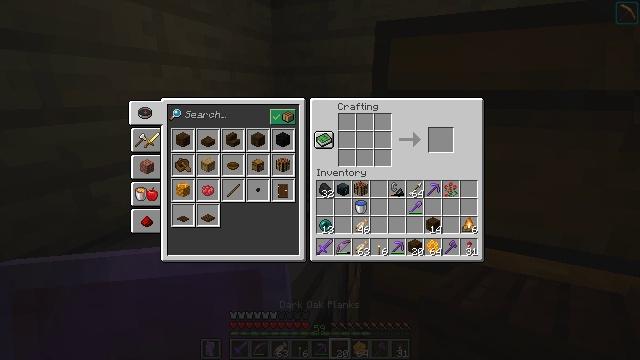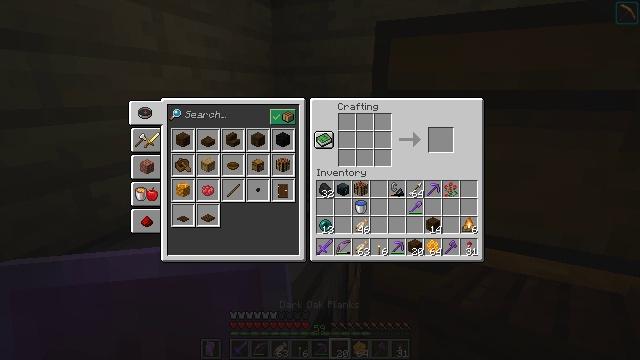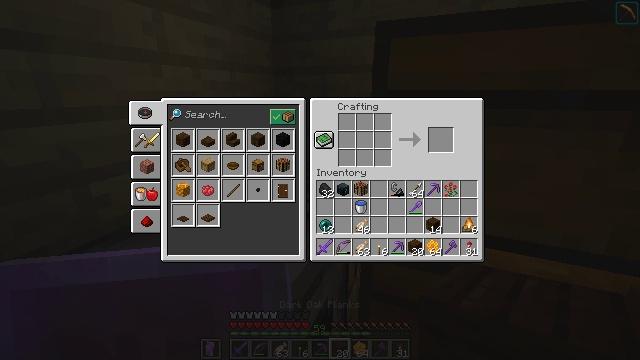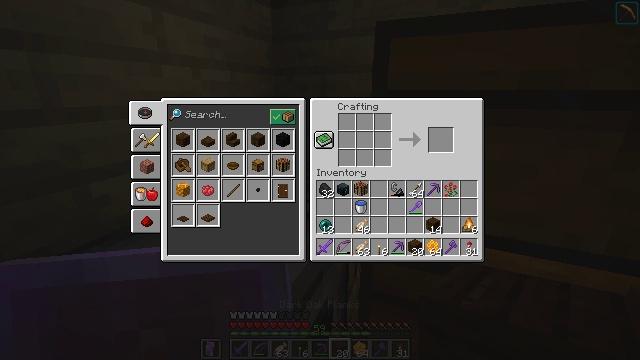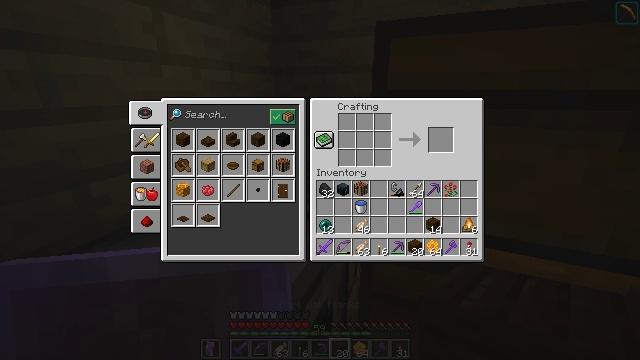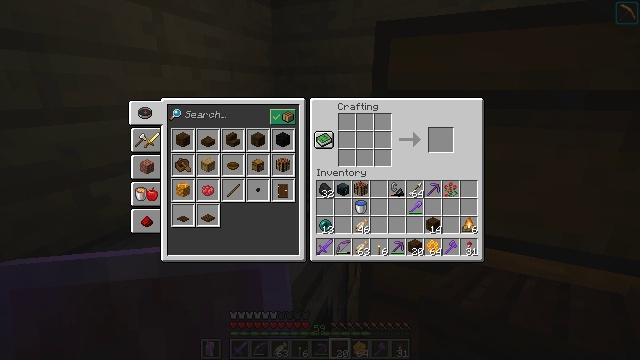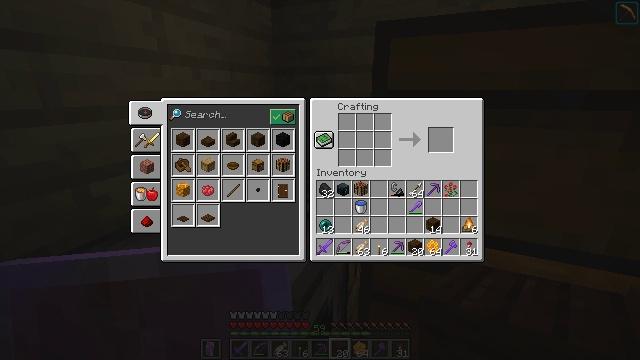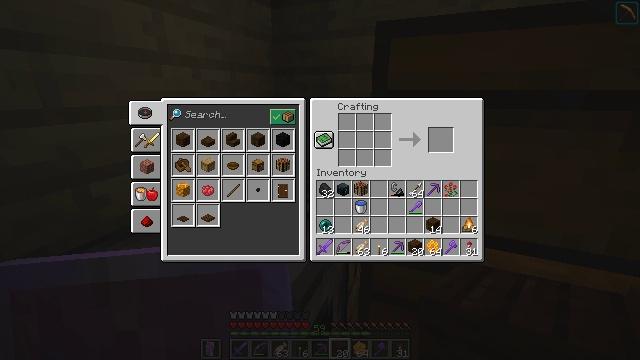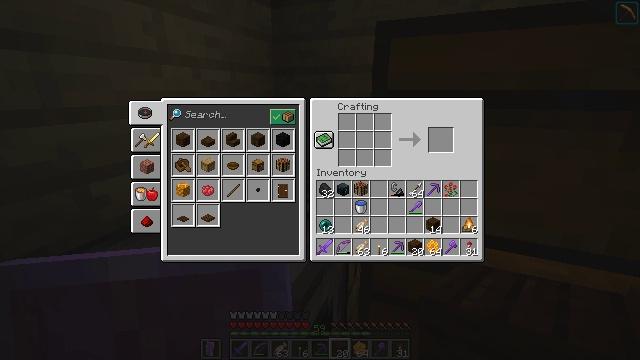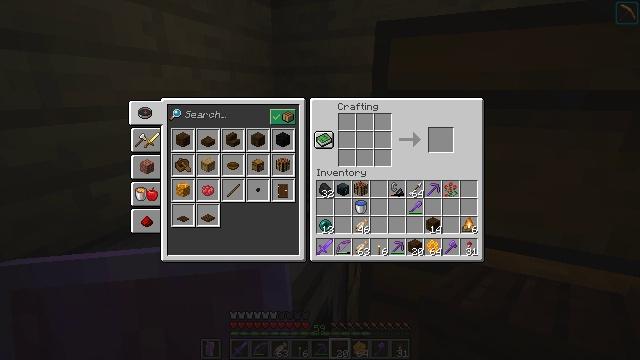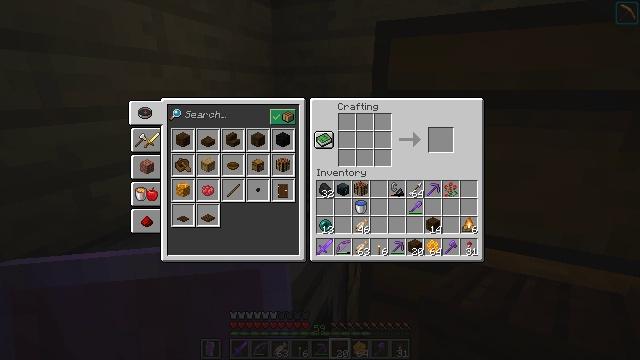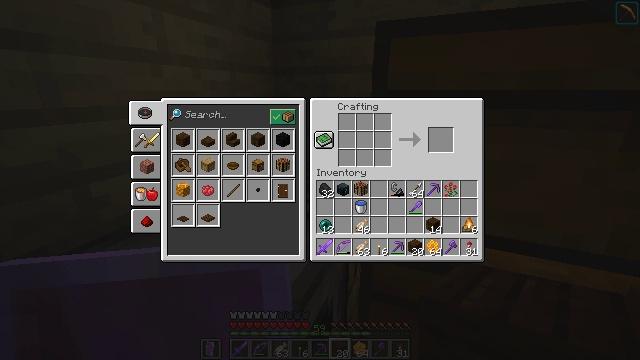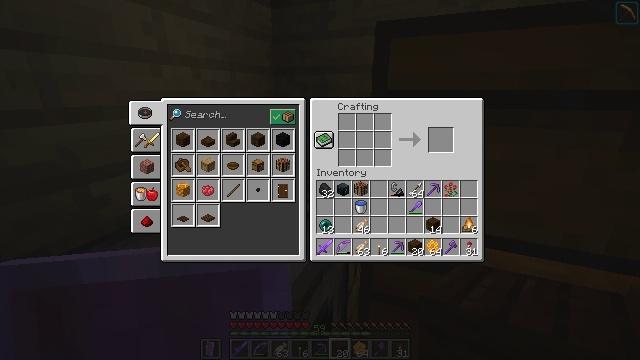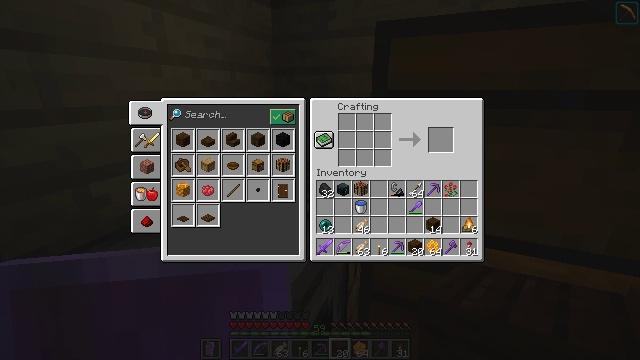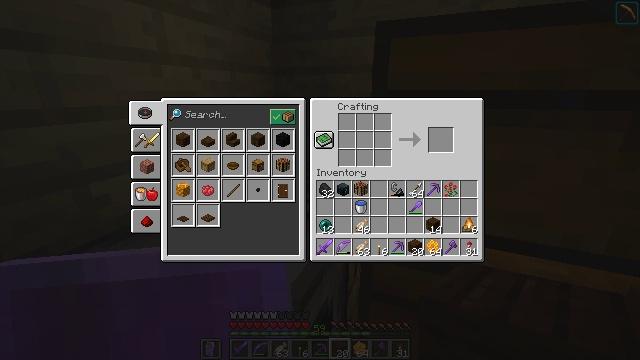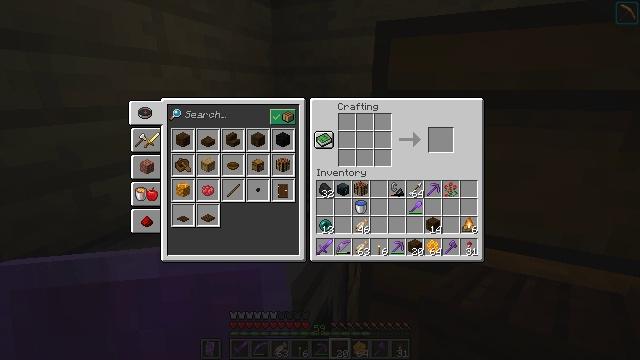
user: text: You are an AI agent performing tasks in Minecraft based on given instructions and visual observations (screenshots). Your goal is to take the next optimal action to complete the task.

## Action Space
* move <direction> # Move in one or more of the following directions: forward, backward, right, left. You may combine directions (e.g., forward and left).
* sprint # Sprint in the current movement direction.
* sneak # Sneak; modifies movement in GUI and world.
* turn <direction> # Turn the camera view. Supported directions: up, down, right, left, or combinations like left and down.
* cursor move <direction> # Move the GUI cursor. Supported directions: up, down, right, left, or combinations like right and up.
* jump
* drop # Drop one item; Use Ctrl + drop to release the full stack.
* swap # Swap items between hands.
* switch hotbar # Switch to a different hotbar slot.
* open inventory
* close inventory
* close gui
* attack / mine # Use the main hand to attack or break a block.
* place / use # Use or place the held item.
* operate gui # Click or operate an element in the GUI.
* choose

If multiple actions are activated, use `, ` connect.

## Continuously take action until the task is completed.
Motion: motion action
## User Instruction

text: Create a beehive using the necessary materials.
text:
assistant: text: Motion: no_op
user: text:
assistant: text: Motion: no_op
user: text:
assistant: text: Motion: no_op
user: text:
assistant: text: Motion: no_op
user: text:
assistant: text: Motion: no_op
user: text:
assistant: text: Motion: no_op
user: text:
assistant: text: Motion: no_op
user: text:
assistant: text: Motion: no_op
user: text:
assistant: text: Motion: no_op
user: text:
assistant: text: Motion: no_op
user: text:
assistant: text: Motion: no_op
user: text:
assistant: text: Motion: no_op
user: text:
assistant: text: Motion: no_op
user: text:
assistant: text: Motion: no_op
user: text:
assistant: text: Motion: no_op
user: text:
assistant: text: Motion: no_op
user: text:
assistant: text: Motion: no_op
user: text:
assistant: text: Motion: no_op
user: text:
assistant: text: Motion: no_op
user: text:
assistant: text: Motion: no_op
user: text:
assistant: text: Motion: no_op
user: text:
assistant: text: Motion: no_op
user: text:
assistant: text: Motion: no_op
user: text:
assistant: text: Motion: no_op
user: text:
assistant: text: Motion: no_op
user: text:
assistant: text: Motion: no_op
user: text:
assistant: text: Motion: no_op
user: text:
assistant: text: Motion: no_op
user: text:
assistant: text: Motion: no_op
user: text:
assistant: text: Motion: no_op